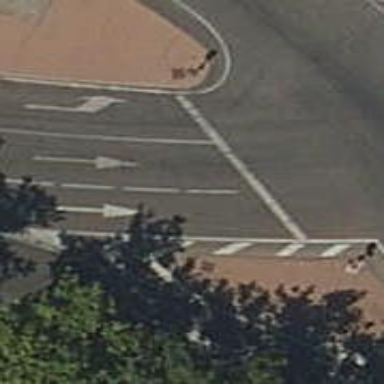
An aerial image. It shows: Road with traffic signals.